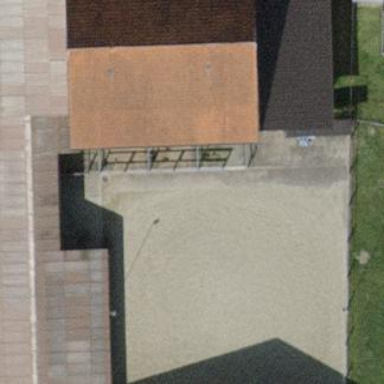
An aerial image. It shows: Stable.